Interaction volume radius: 10 \u00c5
Interaction volume height: 30 \u00c5
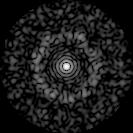
Disorder parameter: 0.8261